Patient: sex F, age 54
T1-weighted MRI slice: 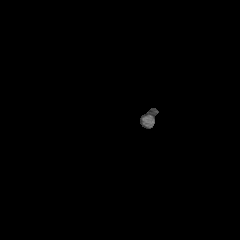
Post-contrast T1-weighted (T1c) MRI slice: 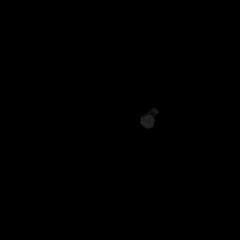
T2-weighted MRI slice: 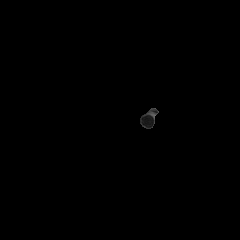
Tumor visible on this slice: no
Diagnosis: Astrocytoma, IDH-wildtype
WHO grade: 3